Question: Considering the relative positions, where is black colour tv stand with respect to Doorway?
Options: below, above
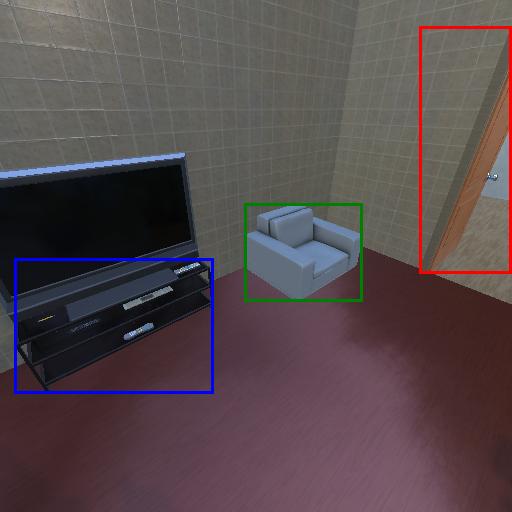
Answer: below